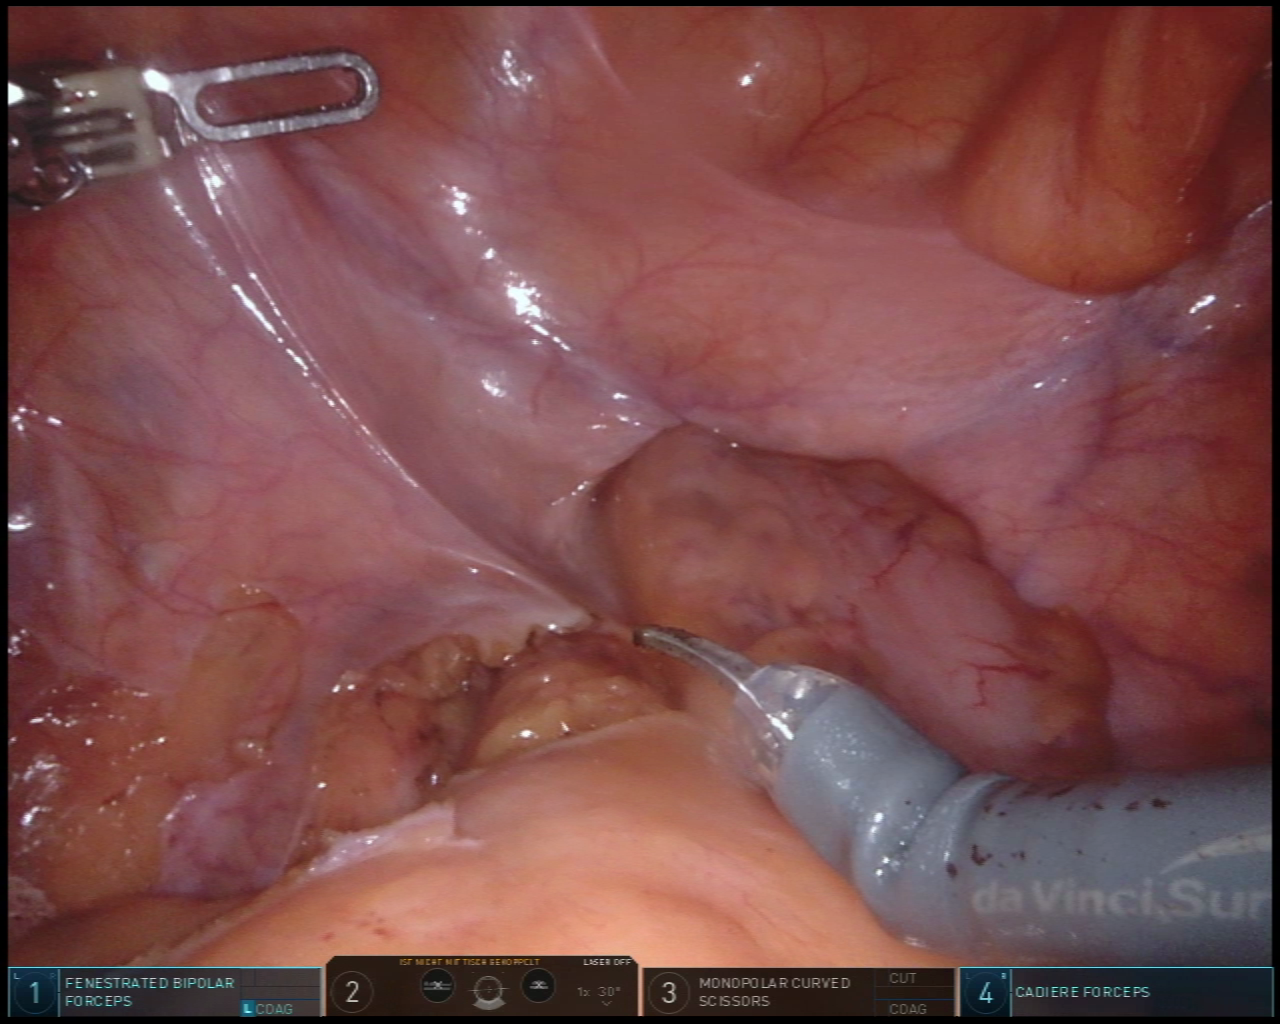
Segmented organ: ureter
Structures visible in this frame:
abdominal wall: yes
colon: yes
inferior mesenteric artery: no
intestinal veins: no
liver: no
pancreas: no
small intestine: no
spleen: no
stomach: no
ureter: yes
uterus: no
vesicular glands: no